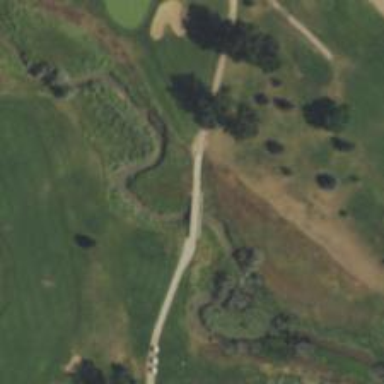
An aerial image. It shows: Golf cart path that is bridge over path.